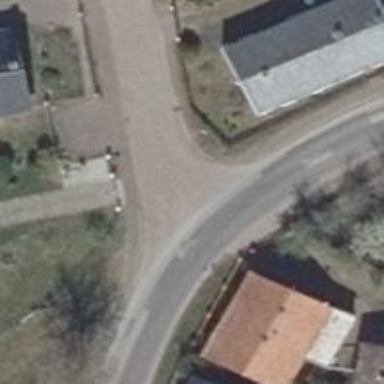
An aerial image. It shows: Secondary road with asphalt surface and sidewalk on the left.